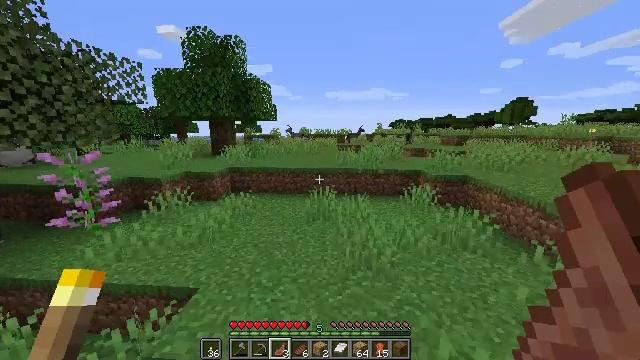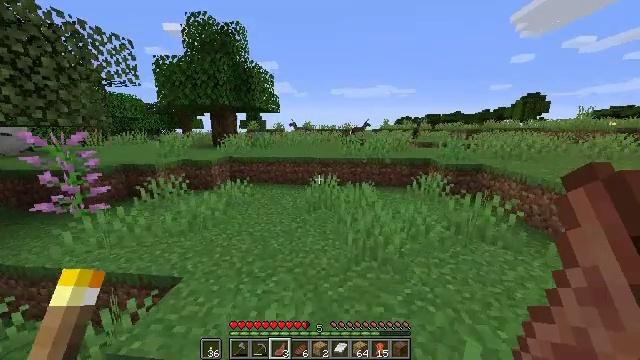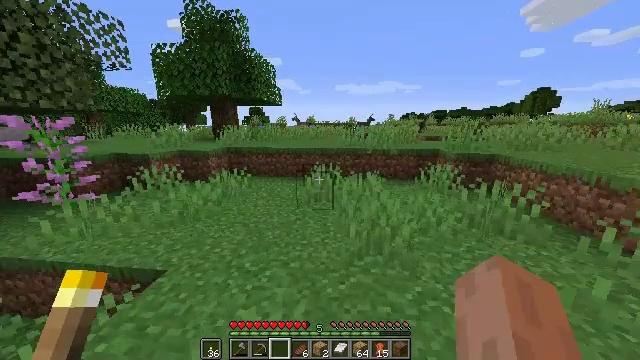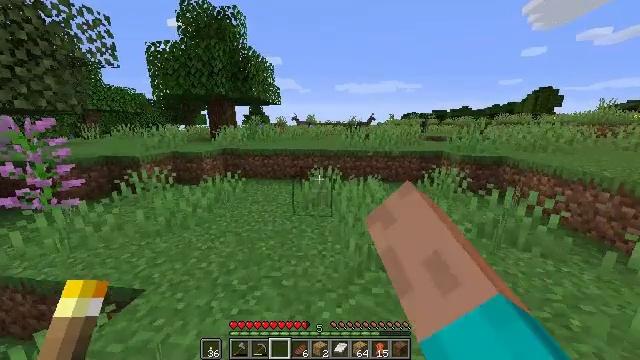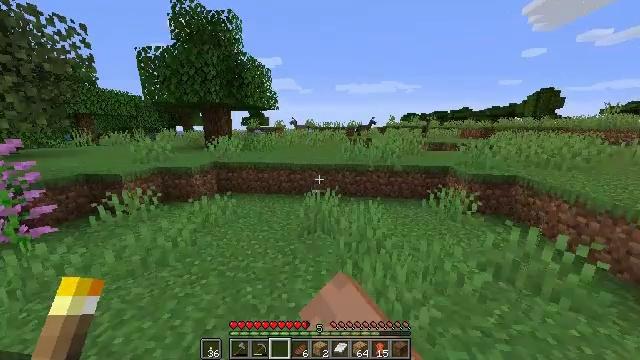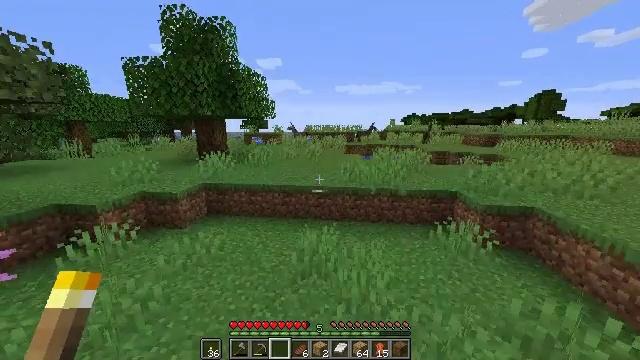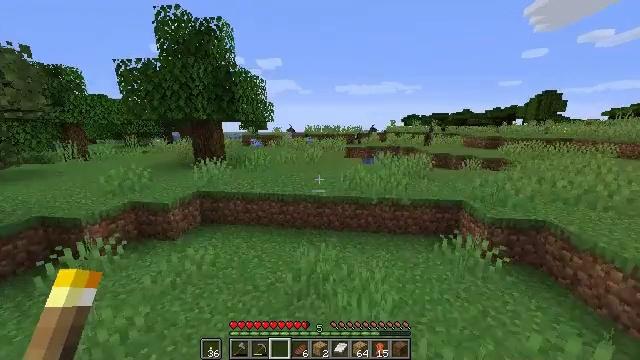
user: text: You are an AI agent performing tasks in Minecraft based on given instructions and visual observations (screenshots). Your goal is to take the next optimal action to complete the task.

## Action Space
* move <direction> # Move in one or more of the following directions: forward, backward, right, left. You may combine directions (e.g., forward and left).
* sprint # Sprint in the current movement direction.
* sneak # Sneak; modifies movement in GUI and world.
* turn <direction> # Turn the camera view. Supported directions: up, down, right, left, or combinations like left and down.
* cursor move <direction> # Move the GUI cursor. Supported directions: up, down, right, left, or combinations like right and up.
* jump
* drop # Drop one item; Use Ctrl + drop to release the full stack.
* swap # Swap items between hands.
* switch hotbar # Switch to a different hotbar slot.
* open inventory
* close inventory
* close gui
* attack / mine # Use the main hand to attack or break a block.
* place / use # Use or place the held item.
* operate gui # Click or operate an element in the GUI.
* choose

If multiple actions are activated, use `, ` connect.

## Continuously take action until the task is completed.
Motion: motion action
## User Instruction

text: Remove a cooked mutton from the inventory.
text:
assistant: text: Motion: move forward, sprint, turn left, jump
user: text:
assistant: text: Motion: move forward, sprint, turn left, jump, drop
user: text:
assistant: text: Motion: move forward, sprint, jump, drop
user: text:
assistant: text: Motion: move forward, sprint, jump, drop
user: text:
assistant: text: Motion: move forward, sprint, jump
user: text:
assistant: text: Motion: move forward, sprint, jump
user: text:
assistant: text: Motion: sprint, jump